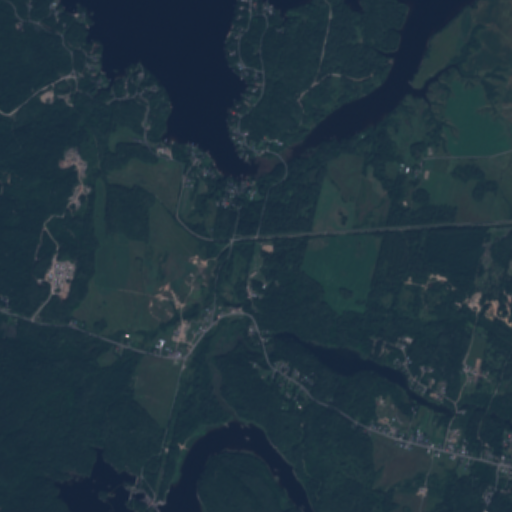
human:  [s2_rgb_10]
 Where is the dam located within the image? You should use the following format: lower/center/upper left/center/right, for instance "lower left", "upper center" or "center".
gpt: The dam is located in the lower left of the image.
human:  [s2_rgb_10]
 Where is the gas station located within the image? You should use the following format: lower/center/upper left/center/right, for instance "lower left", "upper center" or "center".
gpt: The gas station is located in the lower center of the image.
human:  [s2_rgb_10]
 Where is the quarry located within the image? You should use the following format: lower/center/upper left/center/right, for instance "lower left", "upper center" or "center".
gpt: The quarry is located in the center of the image.
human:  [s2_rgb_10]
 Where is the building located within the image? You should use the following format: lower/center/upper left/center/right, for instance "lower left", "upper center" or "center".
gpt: There is no building in the image.